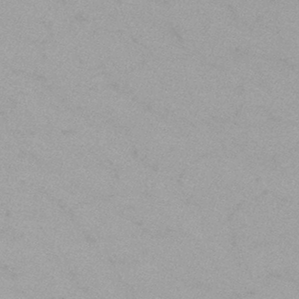
Label: frost